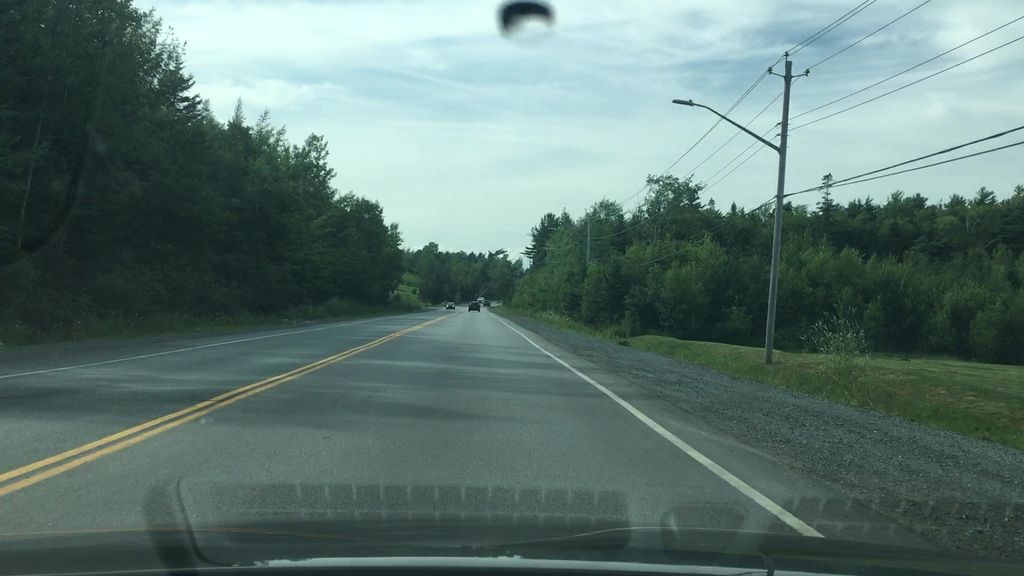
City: halifax